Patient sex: M
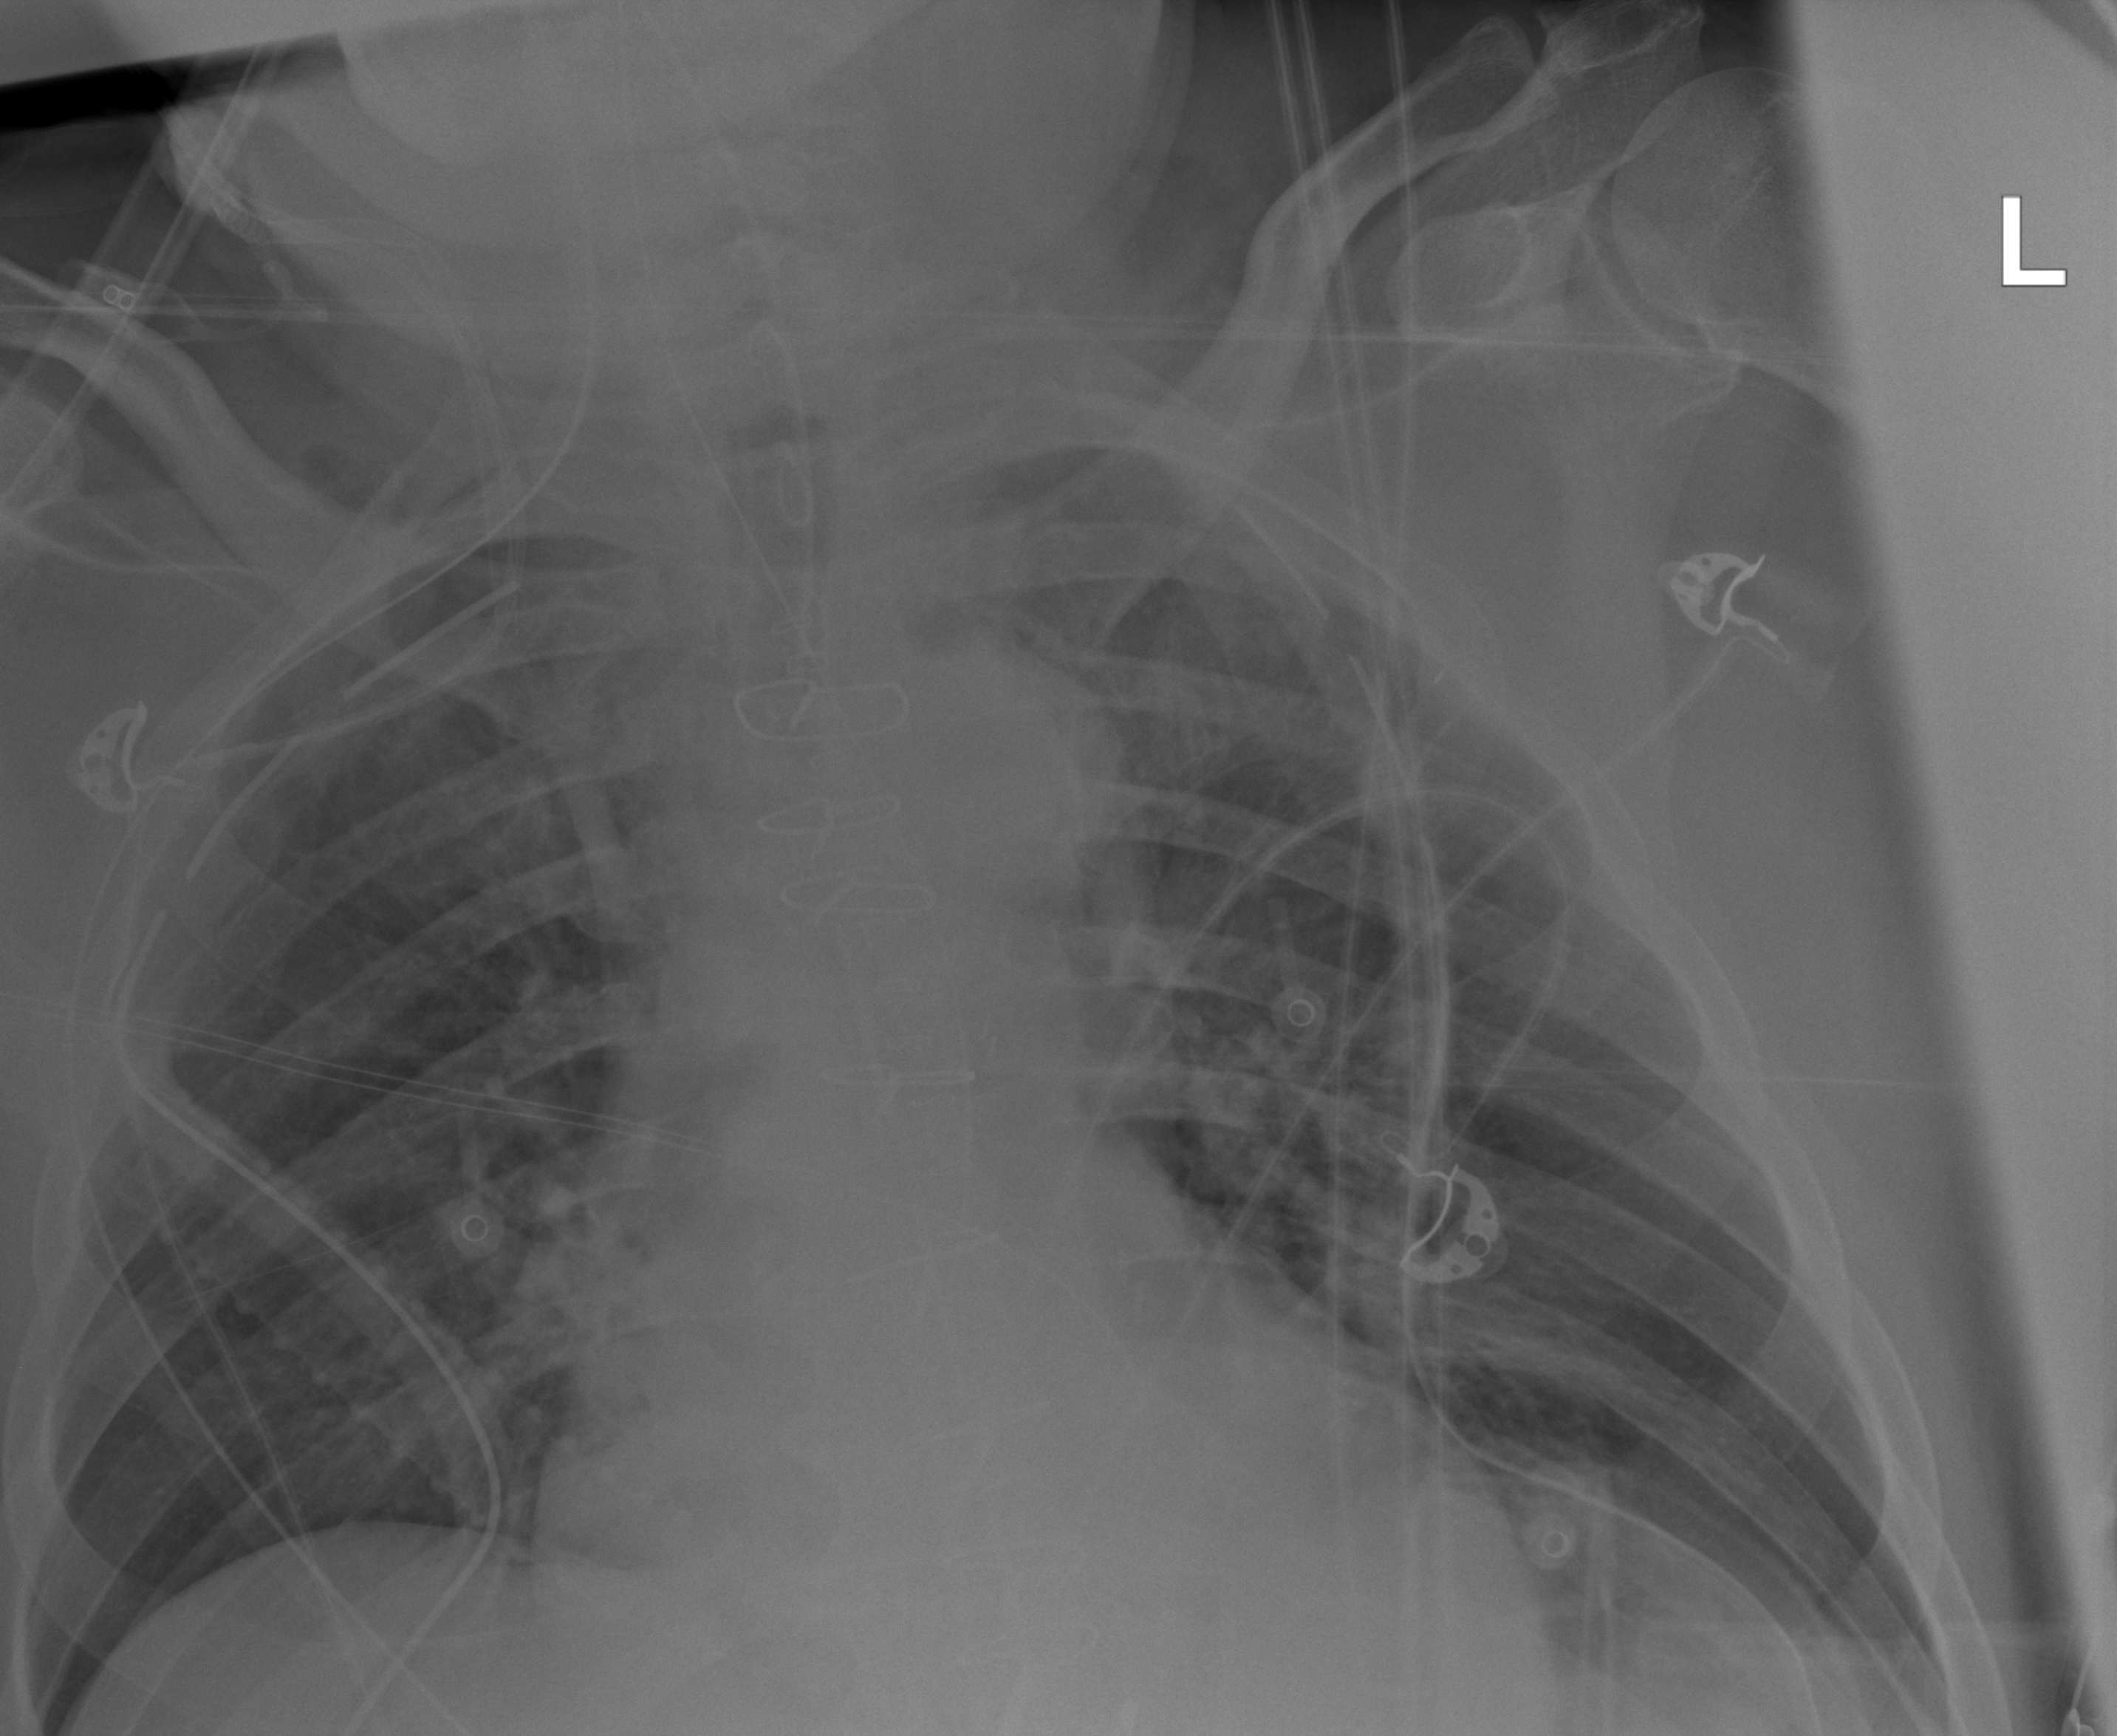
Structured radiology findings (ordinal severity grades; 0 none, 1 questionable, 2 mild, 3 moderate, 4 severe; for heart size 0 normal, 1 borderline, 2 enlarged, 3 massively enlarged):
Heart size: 1
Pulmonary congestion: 1
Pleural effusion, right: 0
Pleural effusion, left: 0
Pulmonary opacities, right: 0
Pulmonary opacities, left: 1
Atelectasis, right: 0
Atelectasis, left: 2